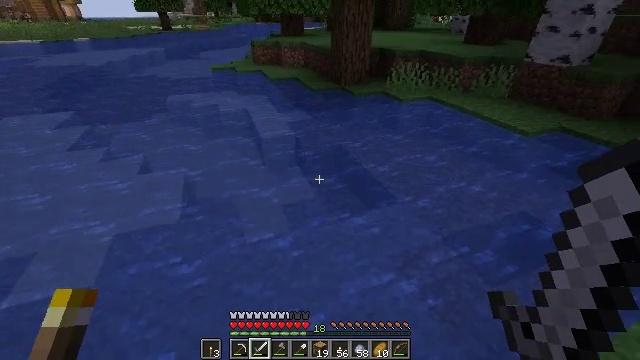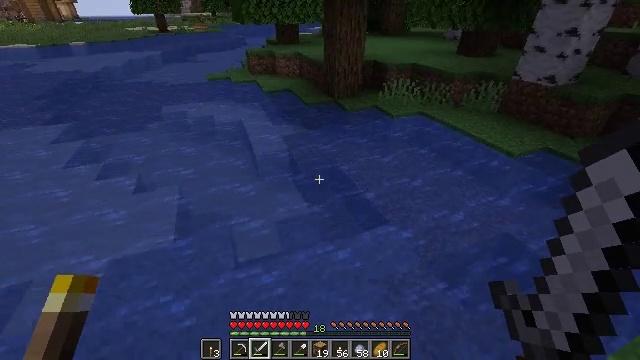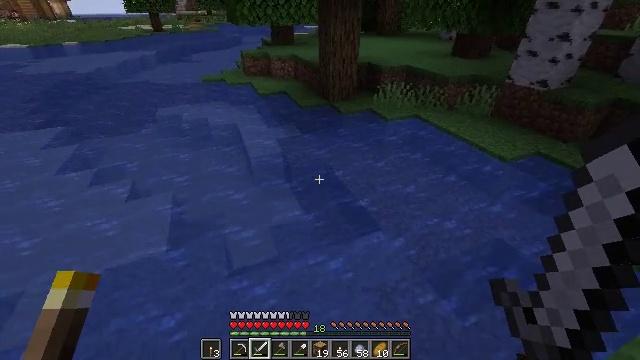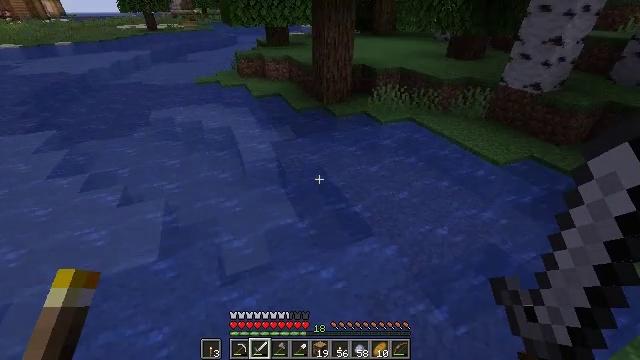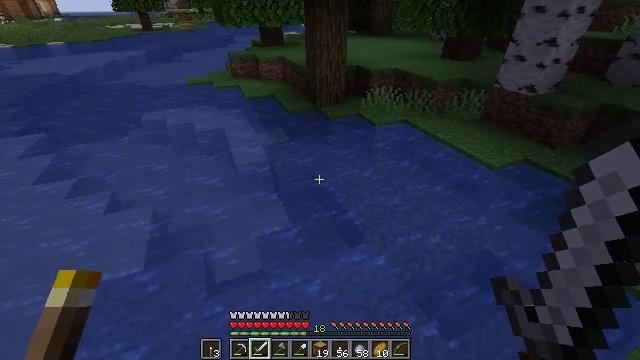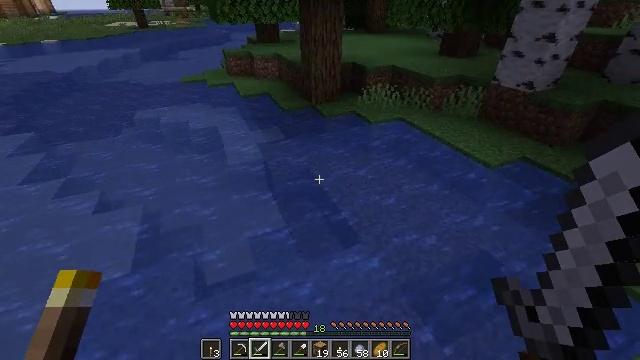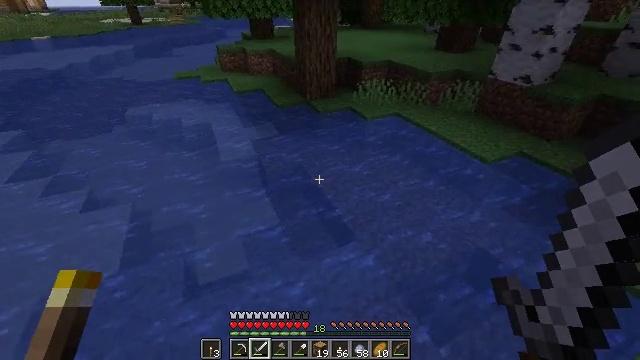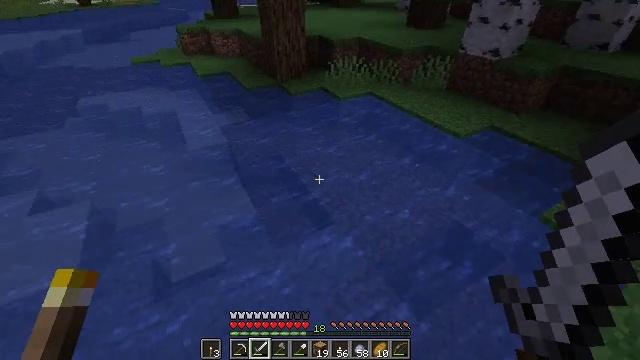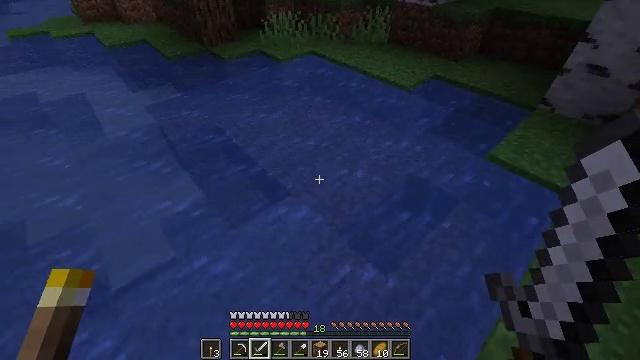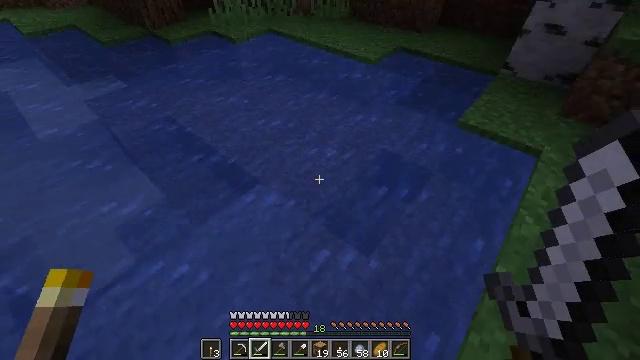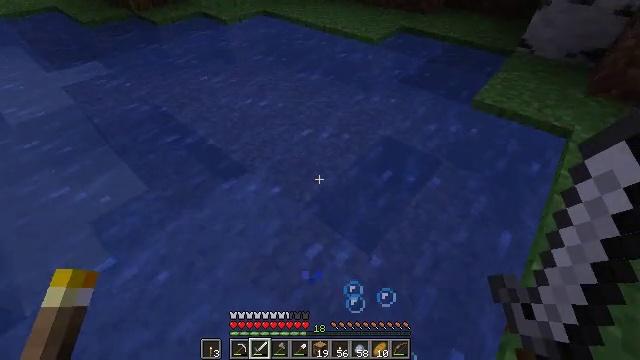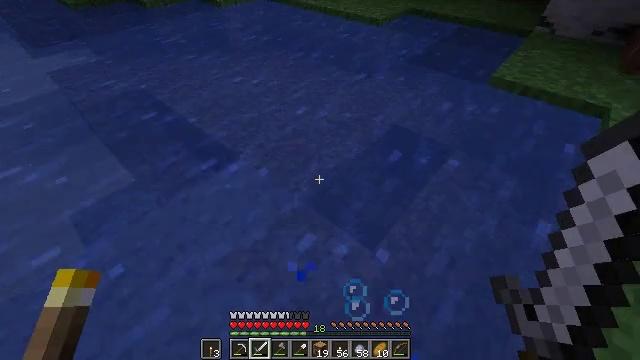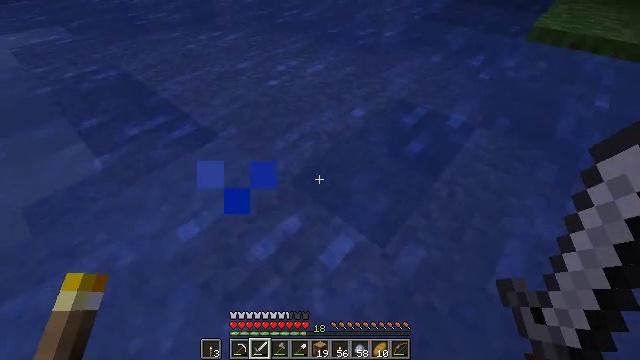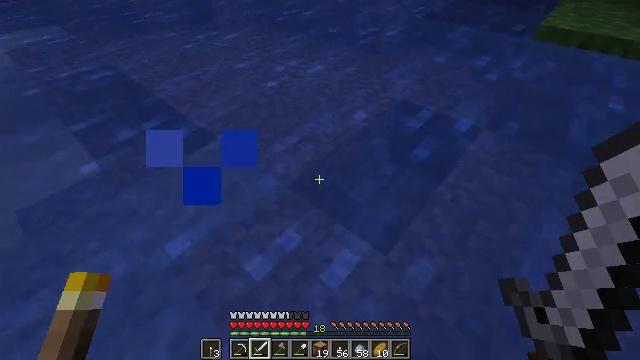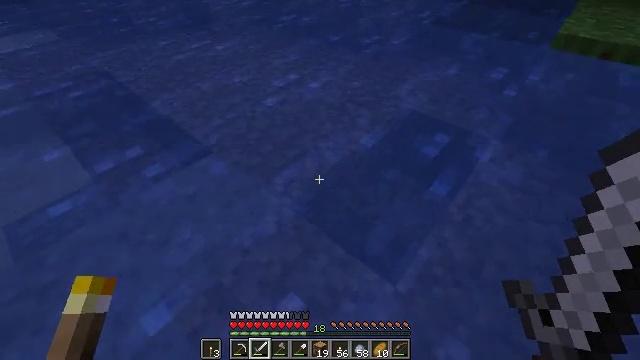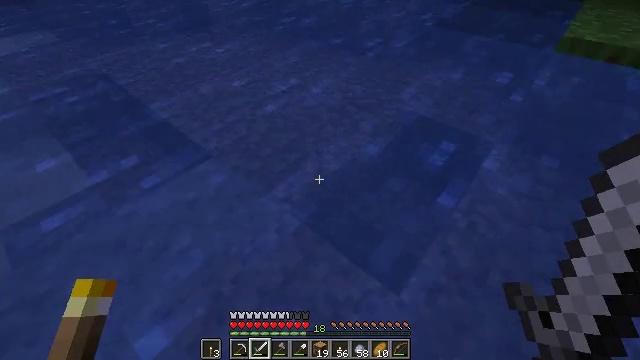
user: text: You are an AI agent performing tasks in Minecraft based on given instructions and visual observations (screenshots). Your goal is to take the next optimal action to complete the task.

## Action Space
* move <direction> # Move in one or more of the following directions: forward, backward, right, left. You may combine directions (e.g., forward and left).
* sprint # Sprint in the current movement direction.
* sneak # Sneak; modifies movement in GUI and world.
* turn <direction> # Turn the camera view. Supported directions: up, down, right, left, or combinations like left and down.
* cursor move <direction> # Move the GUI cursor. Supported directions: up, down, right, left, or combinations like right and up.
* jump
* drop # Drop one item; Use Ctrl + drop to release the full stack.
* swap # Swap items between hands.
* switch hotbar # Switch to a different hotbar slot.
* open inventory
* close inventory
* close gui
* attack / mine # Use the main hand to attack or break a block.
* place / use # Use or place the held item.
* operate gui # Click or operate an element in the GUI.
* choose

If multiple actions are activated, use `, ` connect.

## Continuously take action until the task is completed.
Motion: motion action
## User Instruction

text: Collect clay by holding down the left mouse button.
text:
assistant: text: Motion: move forward and move right, jump
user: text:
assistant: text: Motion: move forward and move right, jump
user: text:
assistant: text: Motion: move forward and move right, jump
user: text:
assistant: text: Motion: move forward and move right, jump
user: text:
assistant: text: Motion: move forward and move right, jump
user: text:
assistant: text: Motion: move forward and move right, jump
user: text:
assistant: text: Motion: move forward and move right, turn right and down
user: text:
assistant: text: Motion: move forward and move right, turn right and down
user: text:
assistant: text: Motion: move forward and move right, turn right and down
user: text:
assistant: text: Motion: move forward
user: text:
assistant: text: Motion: move forward and move left
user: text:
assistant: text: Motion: move forward and move left
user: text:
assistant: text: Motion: move forward and move left
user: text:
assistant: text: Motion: move forward and move left
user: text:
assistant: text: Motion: move forward and move left
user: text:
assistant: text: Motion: move forward and move left, turn left and up
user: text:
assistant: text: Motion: move forward and move left, turn left and up
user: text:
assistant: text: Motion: move forward and move left, turn left and up
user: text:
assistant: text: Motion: move forward and move left, turn left and up
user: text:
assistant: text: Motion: move forward and move left, turn left and up
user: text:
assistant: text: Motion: move forward and move left, turn left and up
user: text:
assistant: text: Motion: move forward
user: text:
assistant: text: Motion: move forward
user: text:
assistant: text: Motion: move forward
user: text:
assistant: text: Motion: move forward
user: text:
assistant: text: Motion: move forward
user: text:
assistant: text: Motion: move forward, turn left
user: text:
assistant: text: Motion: move forward, turn left
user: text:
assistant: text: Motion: move forward, turn left
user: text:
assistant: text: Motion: move forward, turn left and up